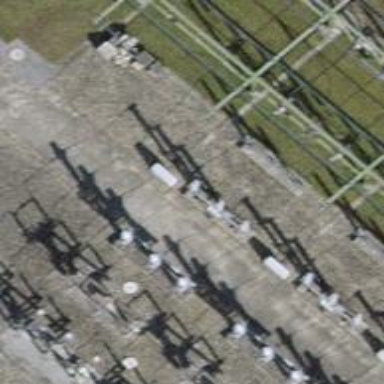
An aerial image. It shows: Insulator used in power systems.